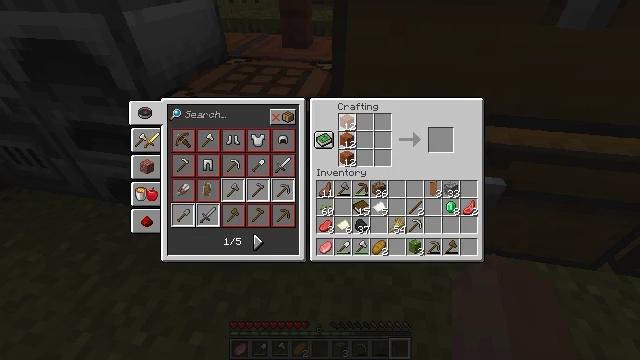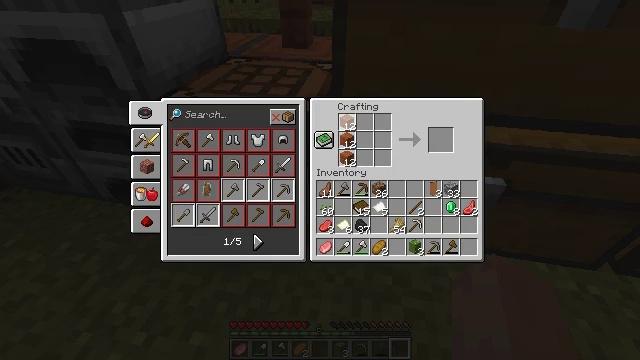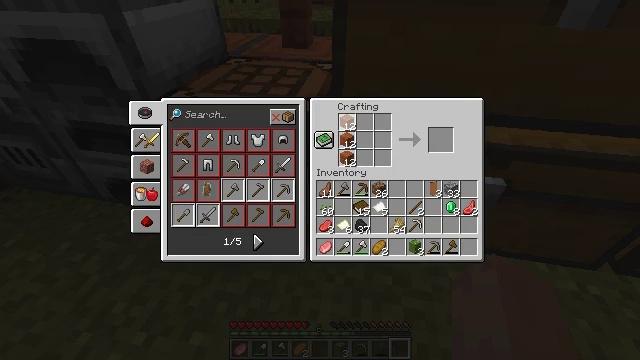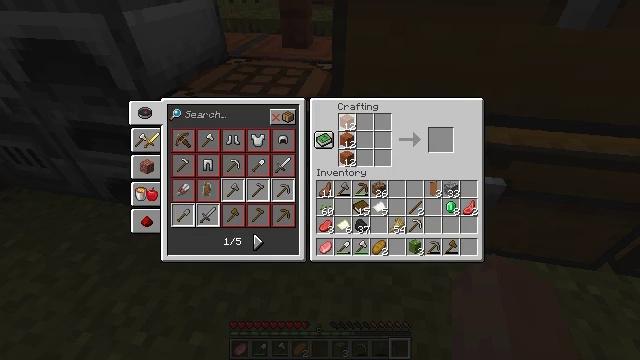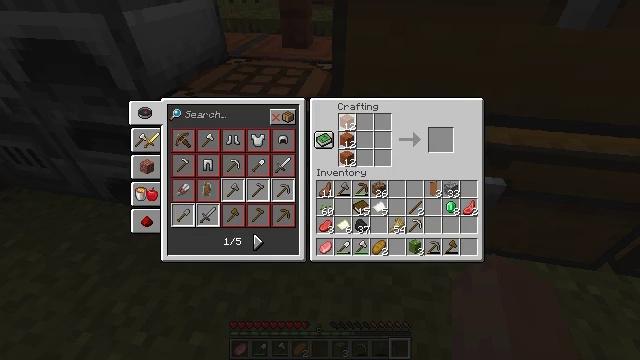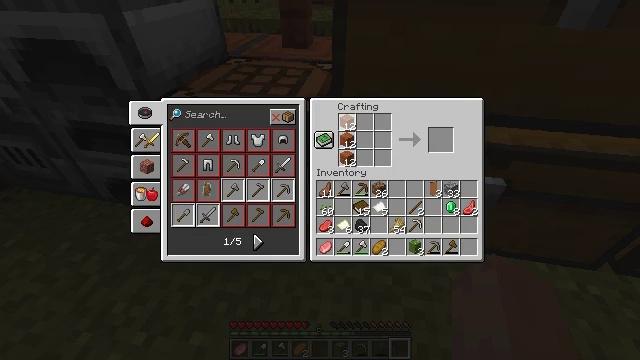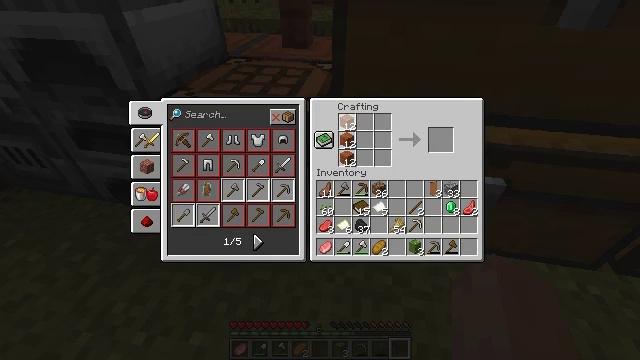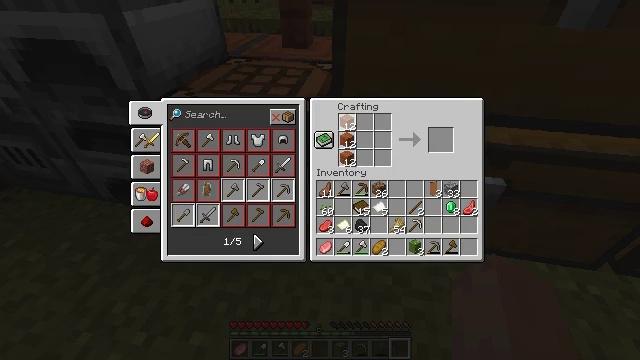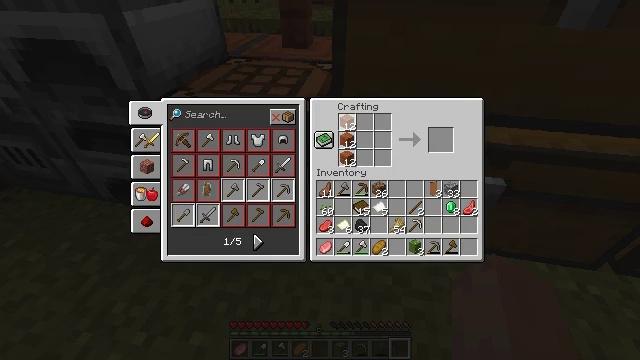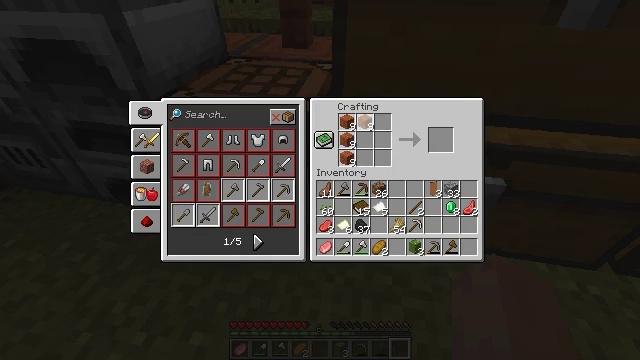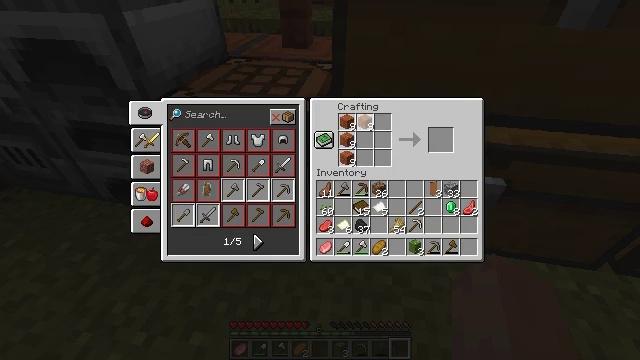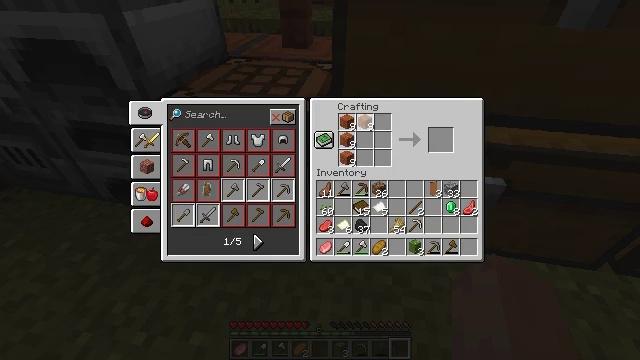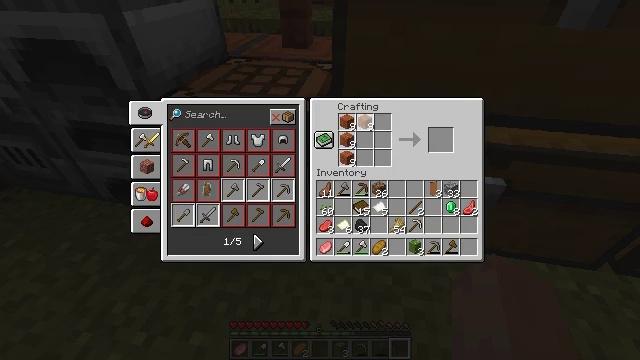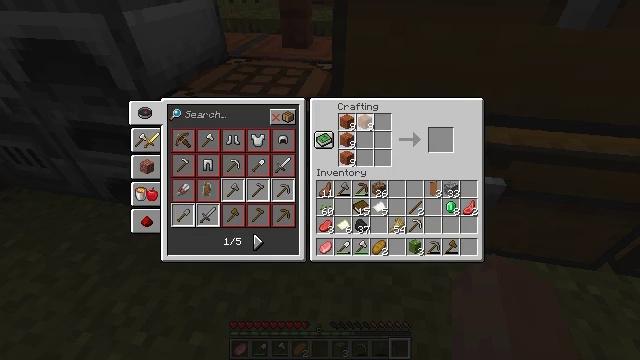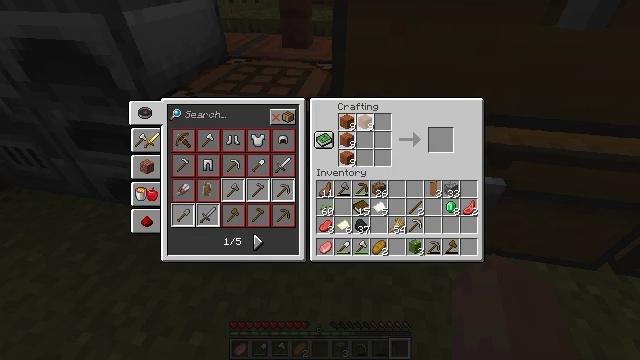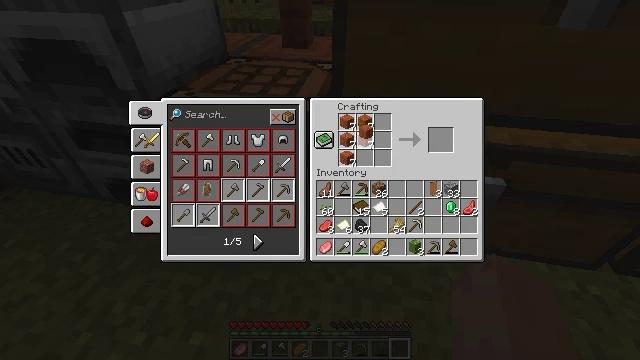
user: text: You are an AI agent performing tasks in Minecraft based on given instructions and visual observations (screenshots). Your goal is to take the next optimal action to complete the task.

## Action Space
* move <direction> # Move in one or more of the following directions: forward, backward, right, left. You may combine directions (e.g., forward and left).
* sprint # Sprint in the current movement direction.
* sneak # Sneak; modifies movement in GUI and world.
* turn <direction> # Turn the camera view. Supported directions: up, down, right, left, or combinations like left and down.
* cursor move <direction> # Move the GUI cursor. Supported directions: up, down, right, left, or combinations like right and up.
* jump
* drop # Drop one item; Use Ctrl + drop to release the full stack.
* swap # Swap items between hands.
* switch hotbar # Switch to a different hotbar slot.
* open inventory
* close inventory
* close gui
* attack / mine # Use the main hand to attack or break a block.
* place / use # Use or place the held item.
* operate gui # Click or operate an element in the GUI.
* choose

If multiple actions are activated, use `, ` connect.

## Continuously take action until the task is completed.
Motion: motion action
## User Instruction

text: Open the crafting table and create an acacia door with acacia planks.
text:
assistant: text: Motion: operate gui
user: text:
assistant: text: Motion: operate gui
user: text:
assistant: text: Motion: operate gui
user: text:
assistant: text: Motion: operate gui
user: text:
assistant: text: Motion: operate gui
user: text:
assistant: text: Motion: operate gui
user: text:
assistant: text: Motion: operate gui
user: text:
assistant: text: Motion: operate gui
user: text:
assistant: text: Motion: operate gui
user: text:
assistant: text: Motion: operate gui
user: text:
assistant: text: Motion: operate gui
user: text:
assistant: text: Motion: operate gui
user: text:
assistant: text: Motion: operate gui
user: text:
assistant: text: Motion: operate gui
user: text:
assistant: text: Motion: operate gui
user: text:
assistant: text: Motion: operate gui
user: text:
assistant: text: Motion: operate gui
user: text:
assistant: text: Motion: operate gui
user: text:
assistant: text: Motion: operate gui
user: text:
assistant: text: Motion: operate gui
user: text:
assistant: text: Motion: operate gui
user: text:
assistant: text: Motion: operate gui
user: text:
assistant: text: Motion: operate gui
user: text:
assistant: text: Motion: operate gui
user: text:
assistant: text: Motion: operate gui
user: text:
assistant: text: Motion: operate gui
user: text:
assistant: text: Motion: operate gui
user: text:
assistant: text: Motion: operate gui
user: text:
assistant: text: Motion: operate gui
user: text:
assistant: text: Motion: operate gui